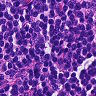
Metastatic tissue present: no